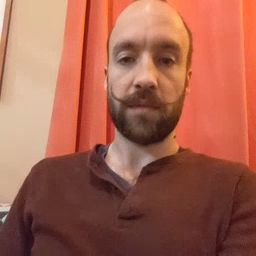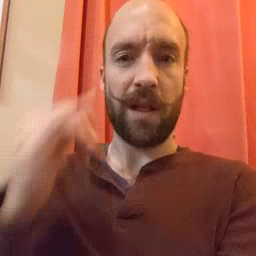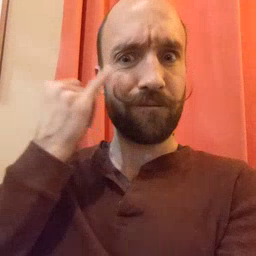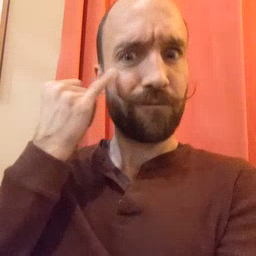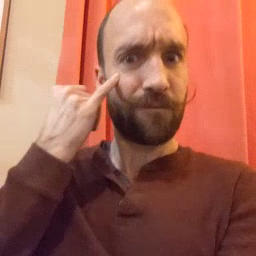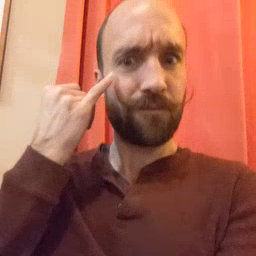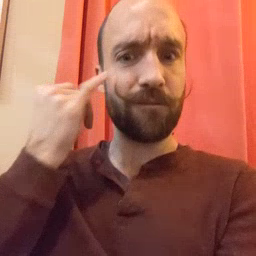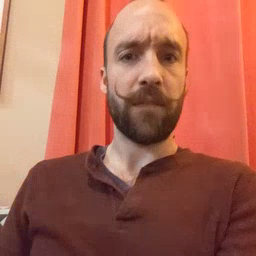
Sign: if